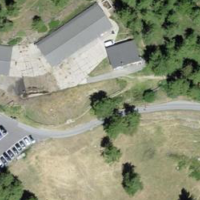
EUNIS habitat code: 26
Species observed at this site:
Tussilago farfara
Arcyptera fusca
Carduelis carduelis